Question: I have a bit of a problem working with OpenCV's undistort function. I am working with a camera using a wide angle lens. Let's say my access to it is problematic as it is already installed. The problem basically boils down to this:
I have successfully measured all the lens parameters and can undistort a full frame image with no problem, the issue is I am actually working in sort of a linescan mode. We're using just a cut out in the middle of the sensor, about 100 px tall. Images for illustration:

Now, if I apply undistort to the ROI (Region of interest) of the image in question it naturally assumes it is a cutout at the top of the full frame, therefore the correction is massively different to what it should be about a halfway down the height of the full frame.
I understand how I can modify the camera matrix to compensate for image scale were I using just a lower resolution full frame, but the question is: Can I compensate for a cropped out part shift in any way to achieve correct transformation?
I figured I could use a black image with full frame resolution and just copy the relevant data to the middle of it, but that is out of the question as the processing speed would take too much of a hit that way.
Thanks for any insights!
Cheers,
Jan.
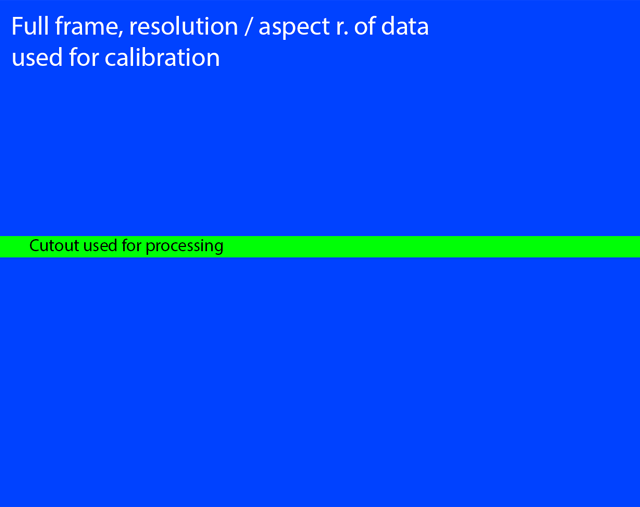
Answer: If you crop the image, then the principal point is going to have different coordinates. For example, if your original principal point was at (30,40), and you crop 10 pixels around the sides, then your new principal point is going to be at (20,30), because the pixel (20,30) in the cropped image is the same as pixel (30,40) in the original image.
You need to adjust the cx an cy values in your camera matrix accordingly.